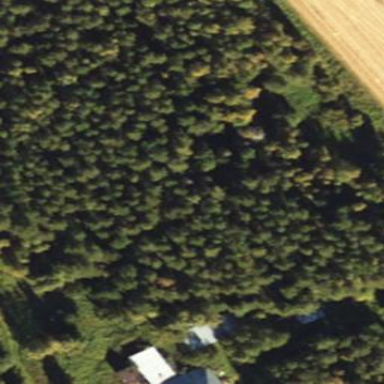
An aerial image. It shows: Forest area.